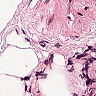
Metastatic tissue present: no